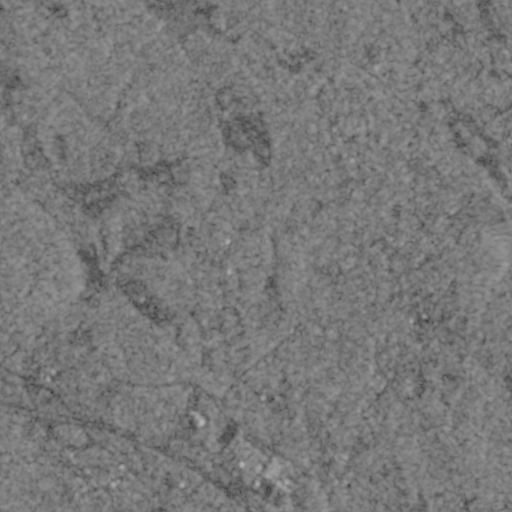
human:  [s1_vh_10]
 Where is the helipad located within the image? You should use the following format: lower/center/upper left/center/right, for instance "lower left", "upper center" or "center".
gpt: The helipad is located in the lower left of the image.
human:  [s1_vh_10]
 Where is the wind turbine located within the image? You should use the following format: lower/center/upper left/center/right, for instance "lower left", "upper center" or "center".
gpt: The wind turbine is located in the upper left of the image.
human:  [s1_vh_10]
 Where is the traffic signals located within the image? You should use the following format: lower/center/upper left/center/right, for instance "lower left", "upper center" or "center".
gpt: The traffic signals is located in the lower left of the image.
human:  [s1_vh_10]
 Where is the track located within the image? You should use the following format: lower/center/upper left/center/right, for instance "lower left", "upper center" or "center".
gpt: There is no track in the image.

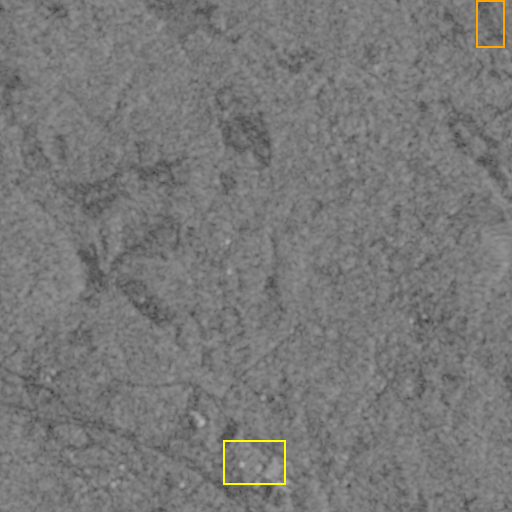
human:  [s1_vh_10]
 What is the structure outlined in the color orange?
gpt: The structure outlined in orange is a solar farm.
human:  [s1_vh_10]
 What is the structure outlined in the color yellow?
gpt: The structure outlined in yellow is a building.
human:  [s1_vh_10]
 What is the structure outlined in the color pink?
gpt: There is no pink outline.